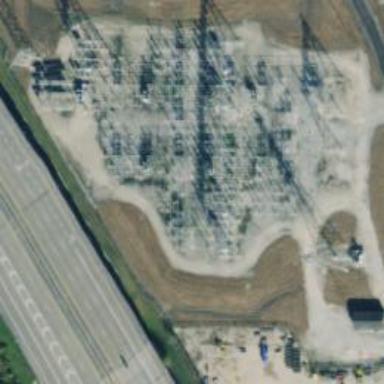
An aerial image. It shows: Switch for power supply.